Question: What is the reading of this measurement?
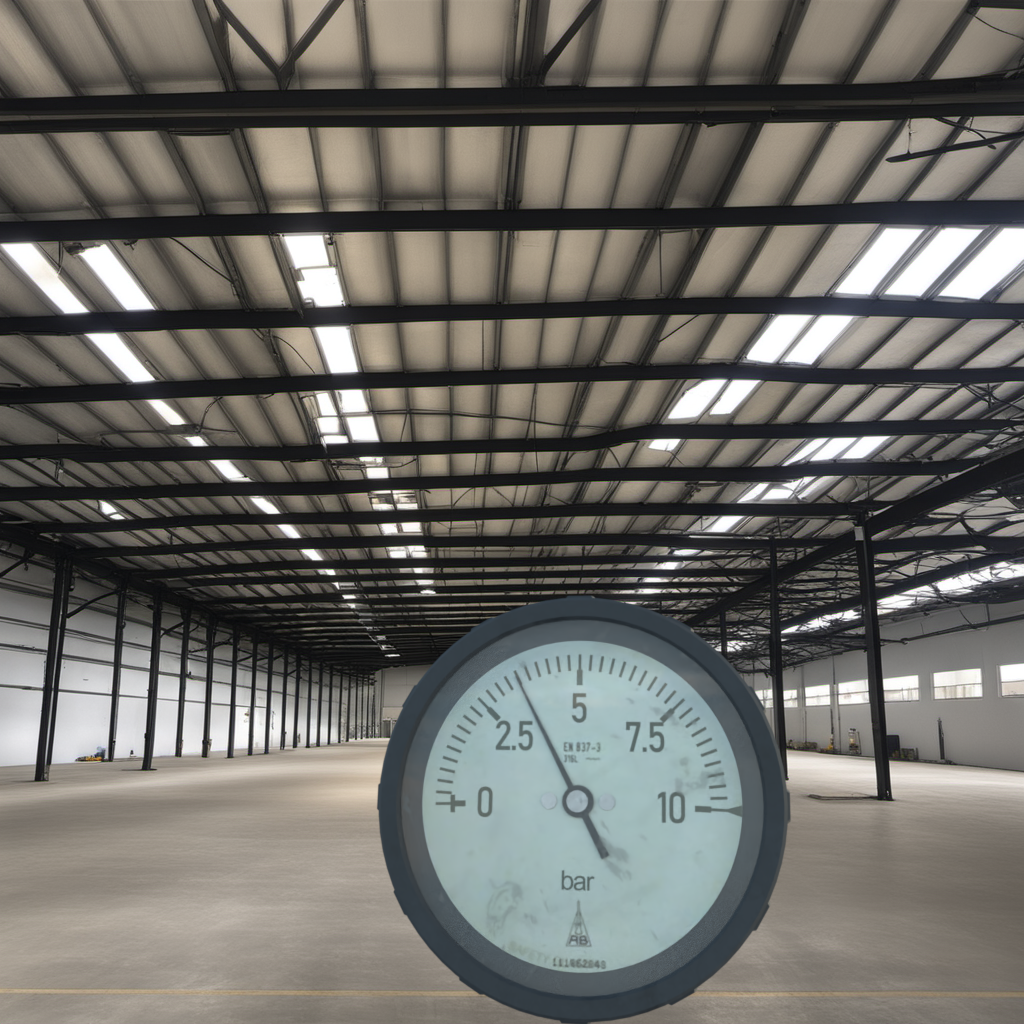
Answer: The result is 3.54
Question: What is the range of this measurement?
Answer: The range is from 0 to 10
Question: What is the minimum and maximum reading range of this measurement?
Answer: The minimum value is 0 and the maximum value is 10